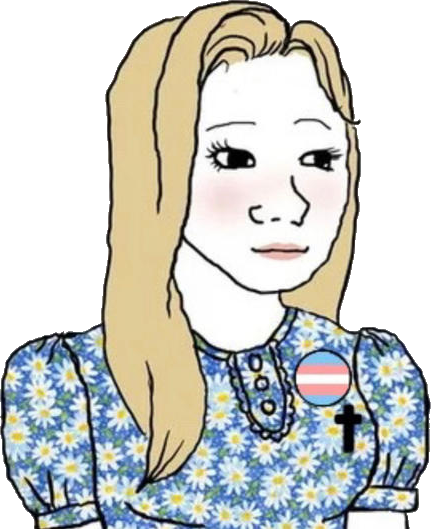
Label: 5_Trad_Wife